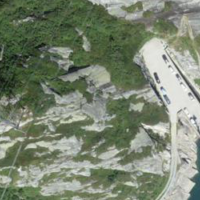
EUNIS habitat code: 31
Species observed at this site:
Oenanthe oenanthe
Saxicola rubetra
Anthus spinoletta
Primula hirsuta
Prunella modularis
Pyrrhocorax graculus
Ptyonoprogne rupestris
Motacilla alba